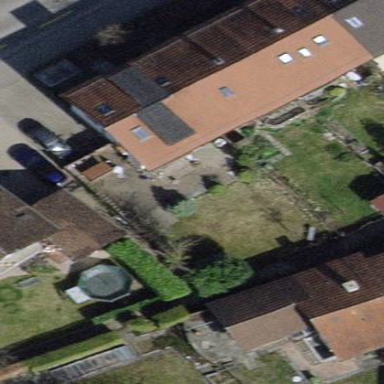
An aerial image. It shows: Semidetached house.